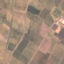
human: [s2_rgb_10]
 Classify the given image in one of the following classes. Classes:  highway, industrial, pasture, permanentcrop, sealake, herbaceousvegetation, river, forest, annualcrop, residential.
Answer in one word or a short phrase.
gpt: PermanentCrop